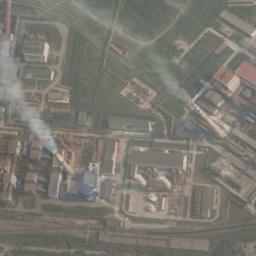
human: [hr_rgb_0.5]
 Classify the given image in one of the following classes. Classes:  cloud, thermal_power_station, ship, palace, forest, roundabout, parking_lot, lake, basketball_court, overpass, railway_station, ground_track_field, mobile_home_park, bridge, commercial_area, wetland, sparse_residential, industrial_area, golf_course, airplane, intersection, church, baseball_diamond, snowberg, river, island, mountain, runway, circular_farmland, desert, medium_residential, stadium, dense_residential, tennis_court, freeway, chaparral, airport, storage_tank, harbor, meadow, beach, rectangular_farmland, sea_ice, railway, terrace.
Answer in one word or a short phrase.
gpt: thermal_power_station